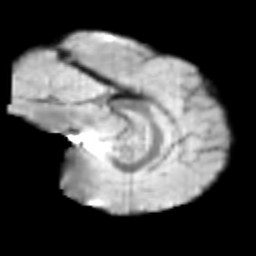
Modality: T2w
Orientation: sagittal
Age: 10
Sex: male
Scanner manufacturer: siemens
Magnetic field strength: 3 T
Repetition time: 3.8 s
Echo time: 0.07 s